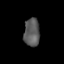
Tissue: lung
Cell type: Epithelial cells
Senescence score: 0.2313
Nuclear area (px): 437
Mean DAPI intensity: 89.572